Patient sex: M
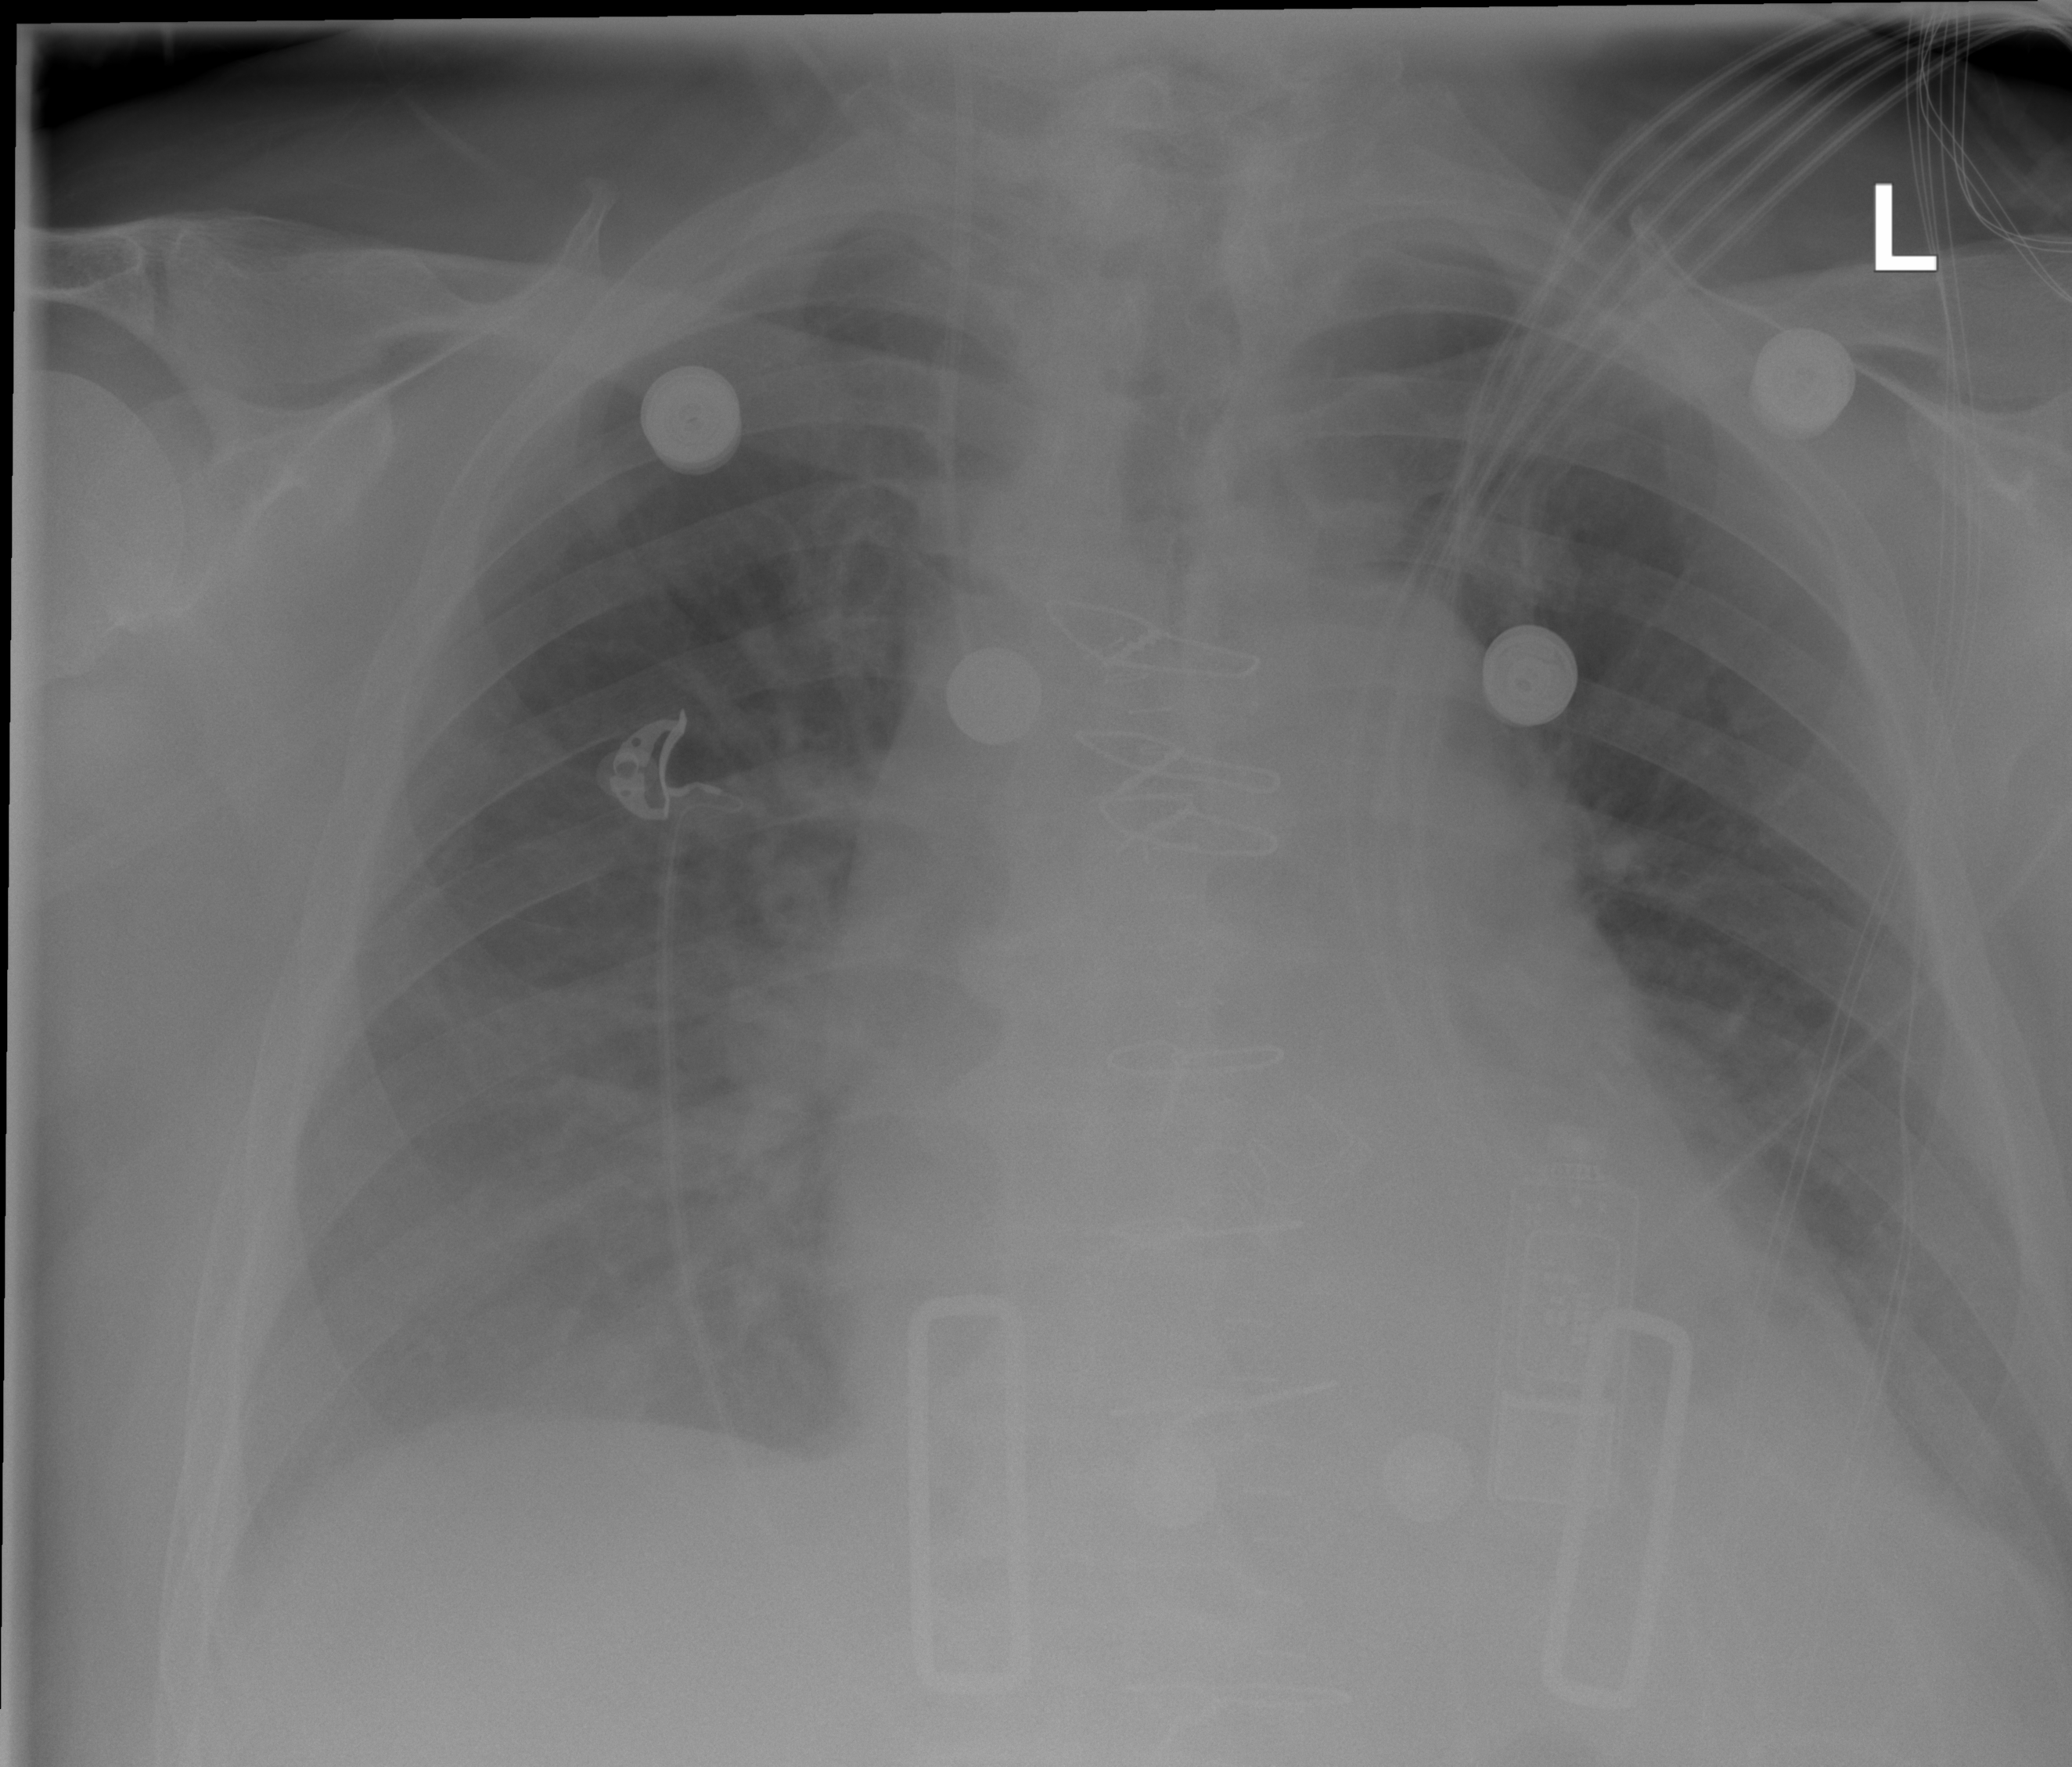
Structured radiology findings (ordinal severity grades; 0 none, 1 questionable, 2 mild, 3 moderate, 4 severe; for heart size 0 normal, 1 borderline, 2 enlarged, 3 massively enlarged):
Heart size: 2
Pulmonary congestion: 0
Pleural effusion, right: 1
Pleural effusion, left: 1
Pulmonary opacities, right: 0
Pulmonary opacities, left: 0
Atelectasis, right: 2
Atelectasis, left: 2